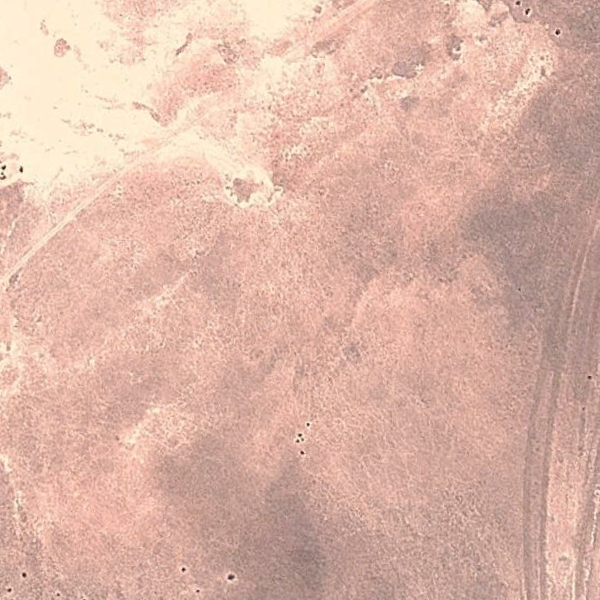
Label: BareLand